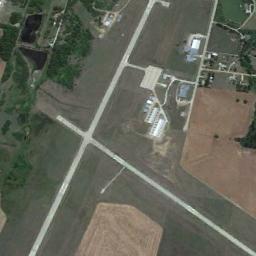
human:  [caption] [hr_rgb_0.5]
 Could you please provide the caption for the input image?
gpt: There is an airport where two runways cross in the middle of the field .

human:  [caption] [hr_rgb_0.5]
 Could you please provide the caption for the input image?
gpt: Two crossed runways in this airport surrounded by farmland .

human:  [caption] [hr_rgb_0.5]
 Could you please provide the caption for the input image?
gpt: An airport with two intersecting runways and some buildings in the unfilled lot and the lawn with some trees beside .

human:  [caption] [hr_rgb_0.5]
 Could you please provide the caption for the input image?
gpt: The airport is bordered by a large lawn .

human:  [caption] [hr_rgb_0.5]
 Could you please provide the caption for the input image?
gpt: Two roads intersect at the airport .